Question: I'm writing a simple code that converts typed letters to uppercase and then refill this uppercased letters to an input element on keyup() event.
But I'm getting a confusing issue: when typing letters on my Samsung mobile (Galaxy Note 5), I get duplicated letters like the below image:

The above, I use the default Samsung keyboard with Vietnamese language and Google chrome browser. But when I try to switch the language to English, I don't see the issue.
I have some tests and here are the results:
Test 1:
Samsung keyboard + Vietnamese language
Chrome / or Samsung browser
-> the issue happens
Test 2:
Samsung keyboard + English language
Chrome / or Samsung browser
-> the issue does not happen
Test 3:
Samsung keyboard + Vietnamese language
Firefox browser
-> the issue does not happen
Test 4:
Google keyboard + Vietnamese language
Chrome / or Samsung browser
-> the issue does not happen
Here is the code:
'''
<input type="text" id="inputText">
<script>
document.getElementById('inputText').addEventListener('keyup', function() {
var typedLetters = this.value;
var upperCasedLetters = typedLetters.toUpperCase();
this.value = upperCasedLetters;
});
</script>
'''
I have read a similar issue on GitHub: <URL>, but I do not find yet a clear solution until now.
Can someone tell me what's going on? and How to solve this issue programmatically?
Thank you in advance!
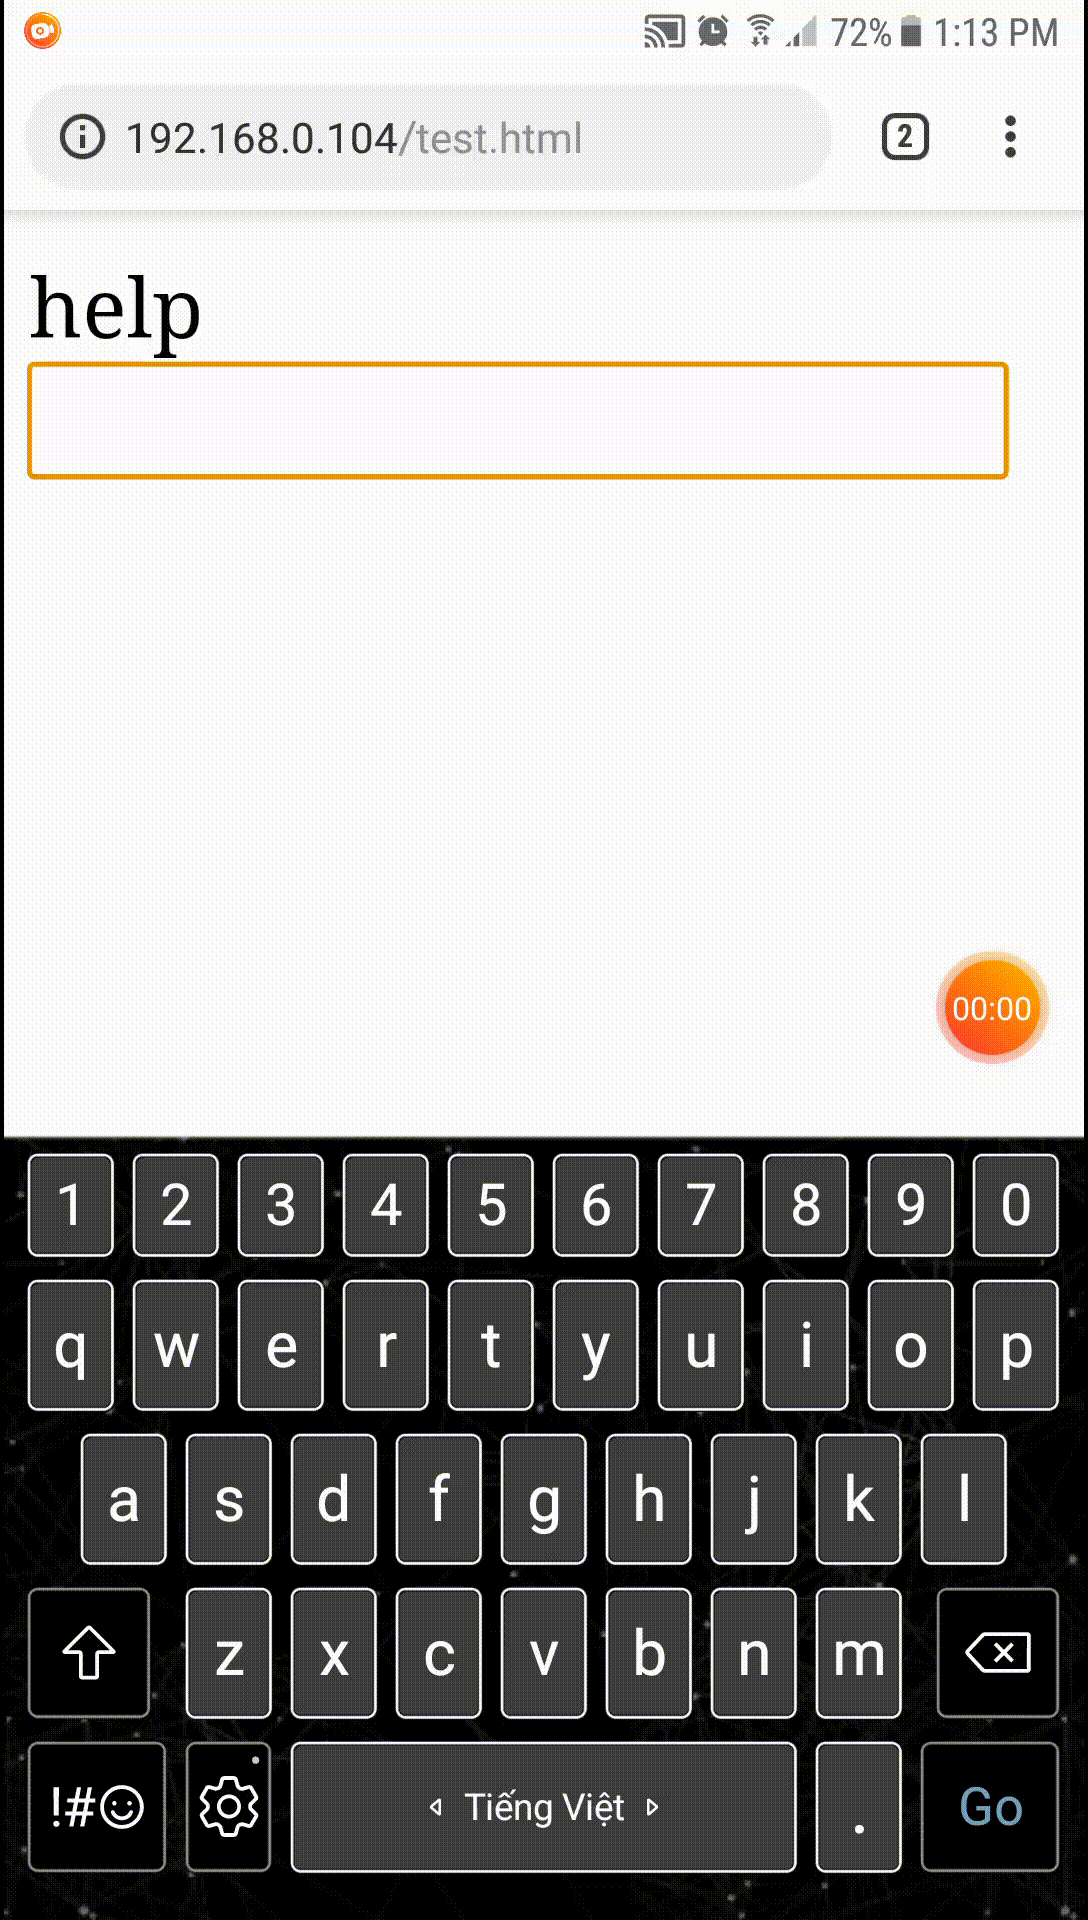
Answer: Ok, I have found out how to deal with this problem by applying "password field" trick as described on <URL>.